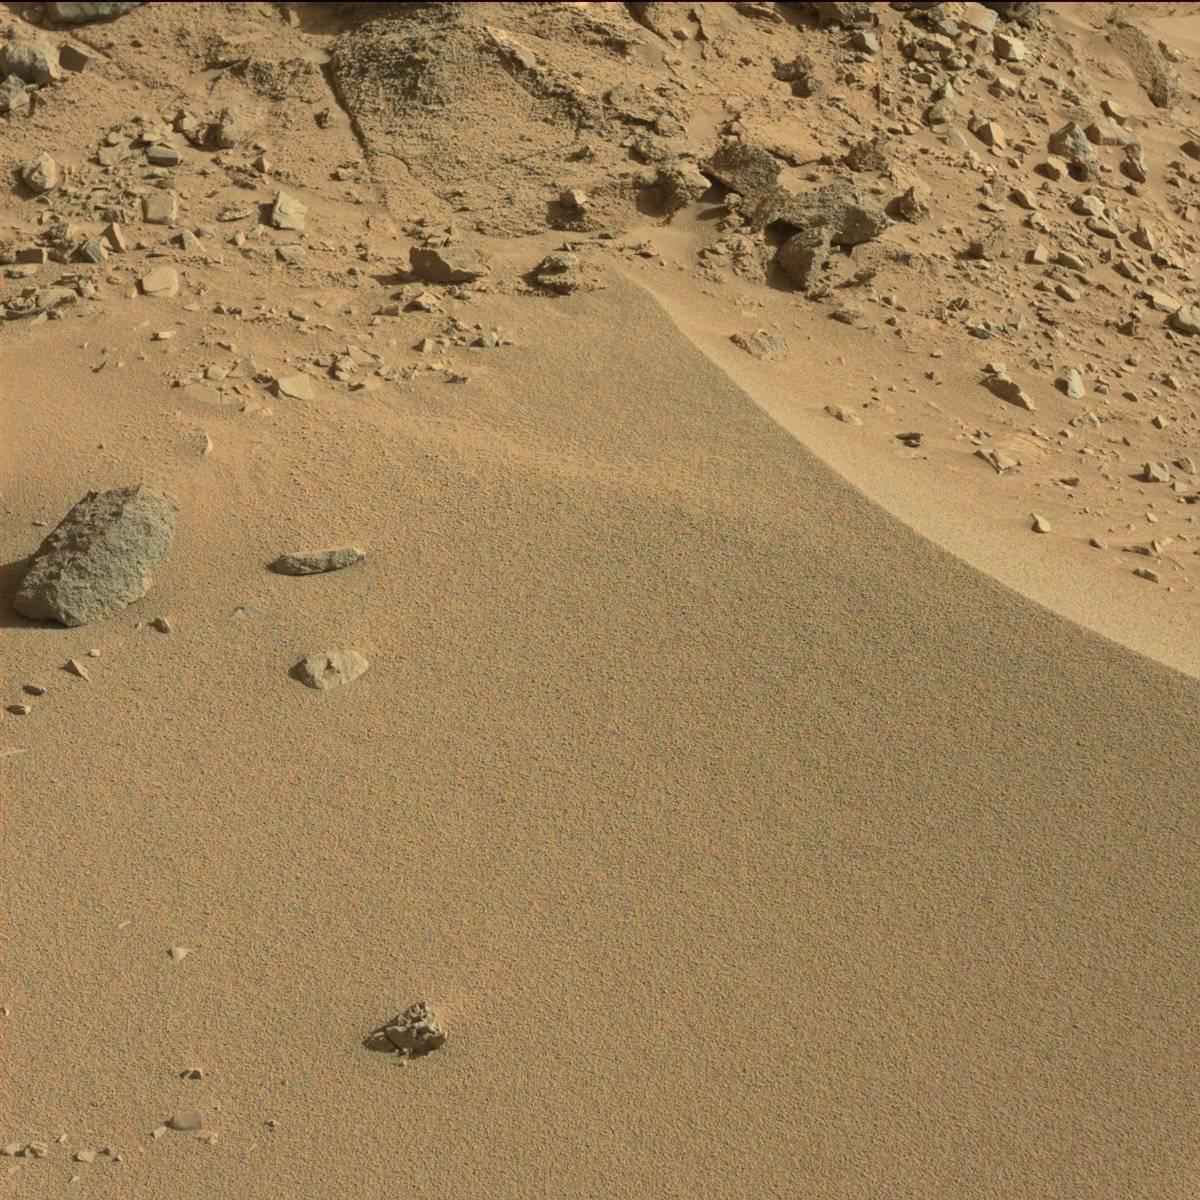
Terrain classes present: Bedrock, Rock, Sand / Soil